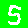
Digit: 5